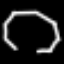
Label: octagon